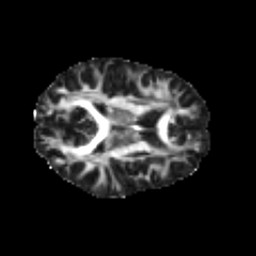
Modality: FA
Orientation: axial
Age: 20
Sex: female
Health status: healthy